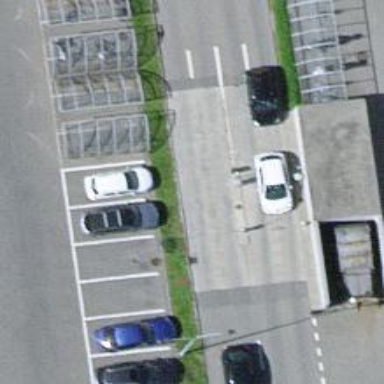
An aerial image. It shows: Lift gate barrier.